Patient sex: F
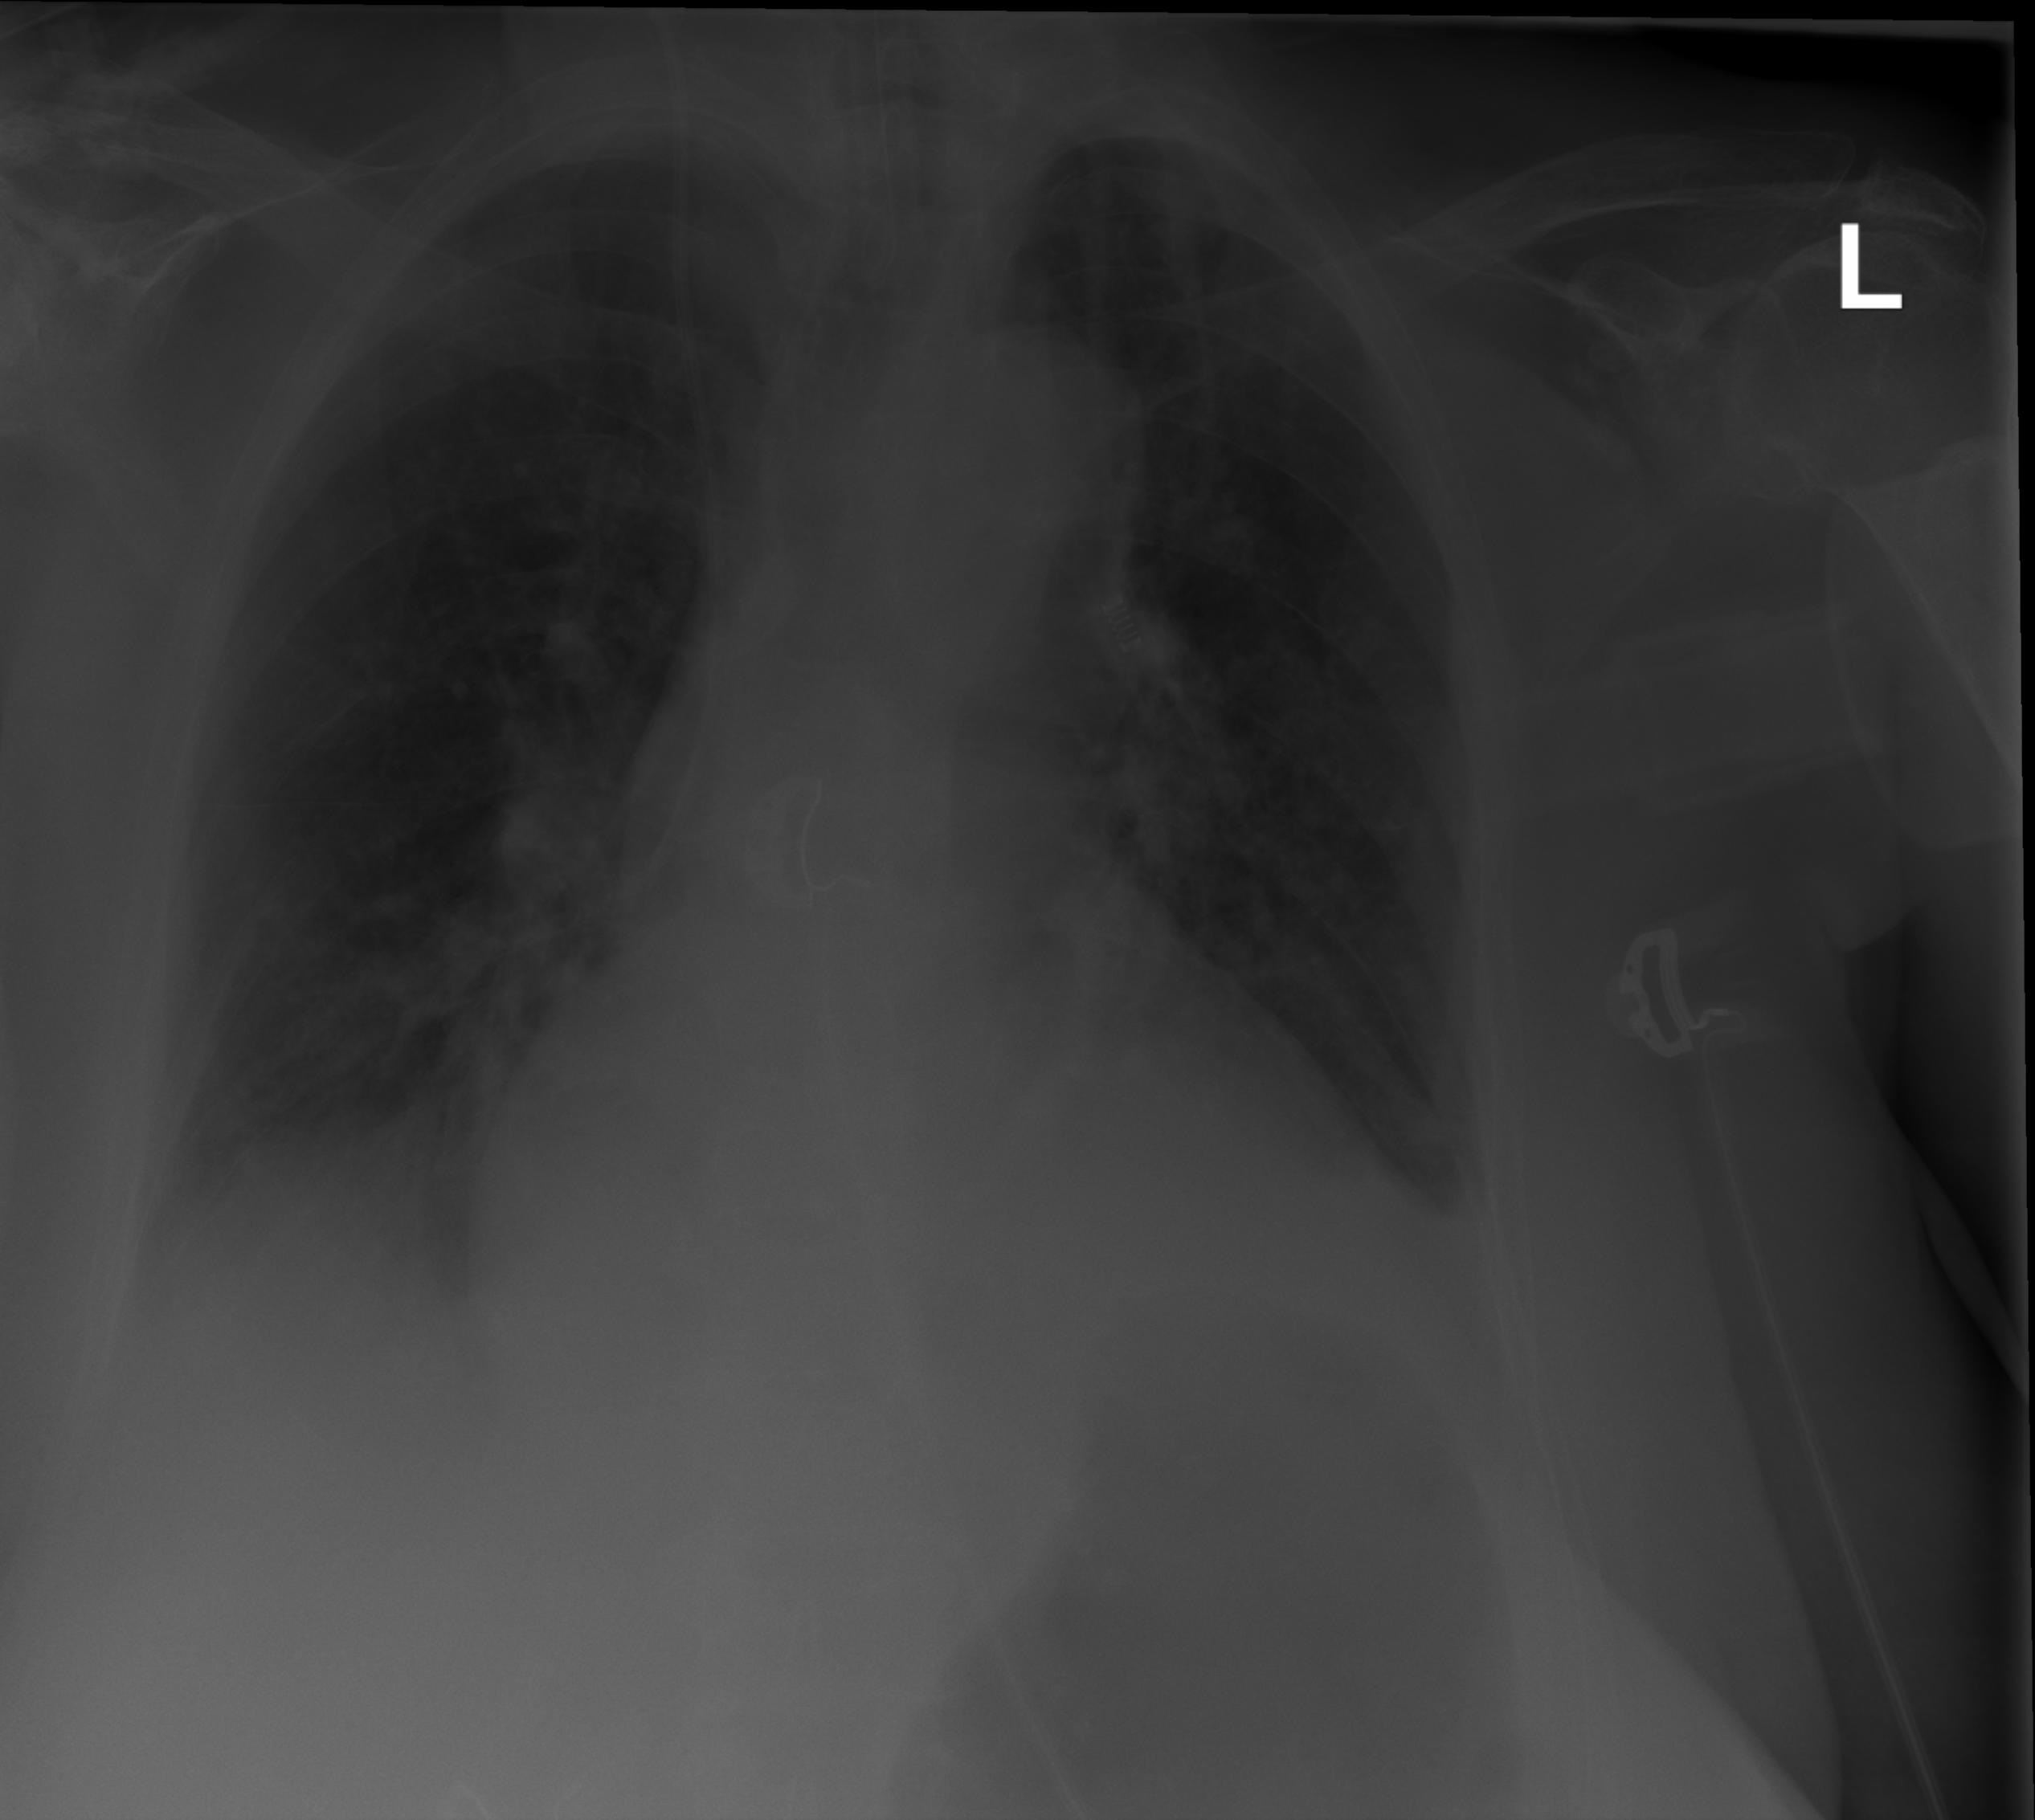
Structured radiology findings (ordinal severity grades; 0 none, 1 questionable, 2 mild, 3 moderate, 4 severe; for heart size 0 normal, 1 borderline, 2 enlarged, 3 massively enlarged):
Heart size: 2
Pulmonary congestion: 0
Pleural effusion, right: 1
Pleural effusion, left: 2
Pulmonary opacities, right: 0
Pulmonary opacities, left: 1
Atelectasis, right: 2
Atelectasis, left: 2